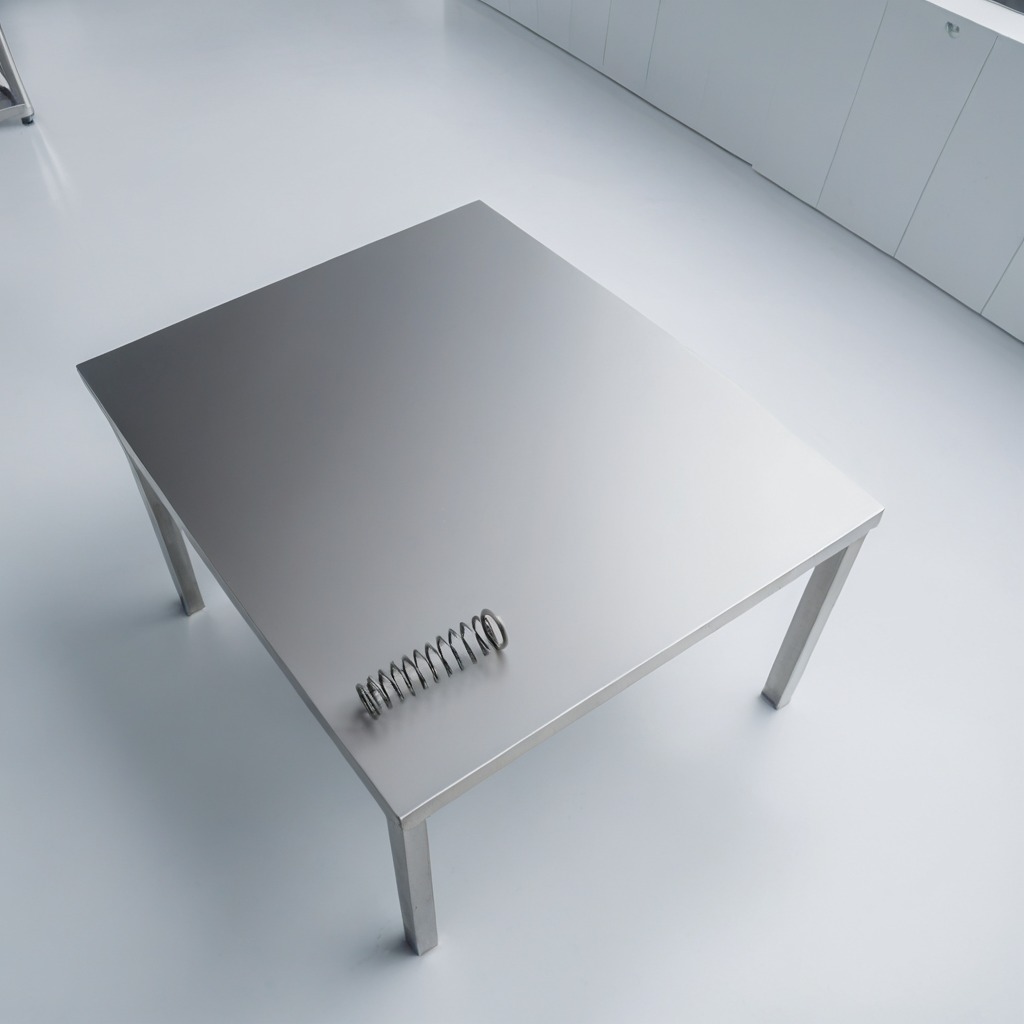
A coiled metal spring is lying on a stainless steel table in a high-end prototyping lab.